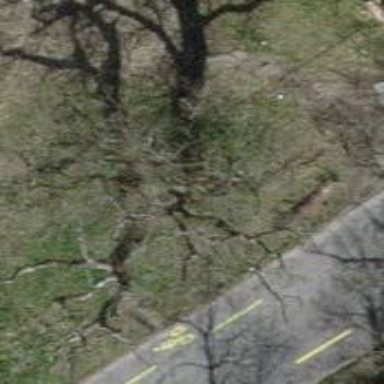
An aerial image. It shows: Single tag "natural: tree."